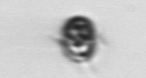
Label: Mesodinium